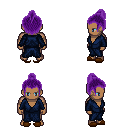
a pixel art fantasy rpg character, male body template, human, dark skin, blue robe, red pants, purple short topknot hairstyle, brown slippers, four views (front, back, left, right), 2x2 character sprite sheet, small pixel art, hard edges, no anti-aliasing